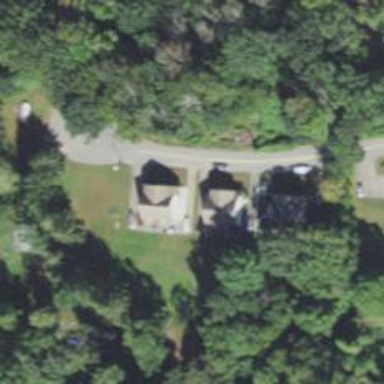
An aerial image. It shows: Residential driveway used as service road.